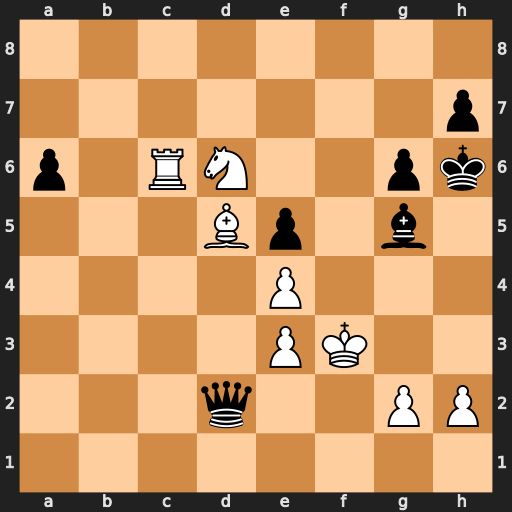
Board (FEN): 8/7p/p1RN2pk/3Bp1b1/4P3/4PK2/3q2PP/8
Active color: w
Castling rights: -
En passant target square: -
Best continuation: Nf5+ Kh5 g4#